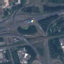
Label: Highway